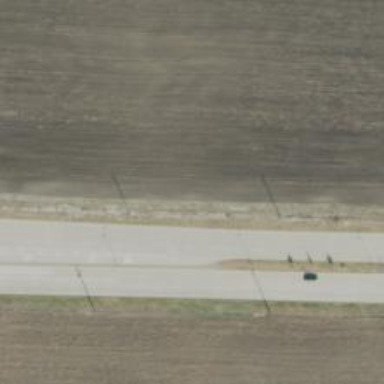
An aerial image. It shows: Secondary road.